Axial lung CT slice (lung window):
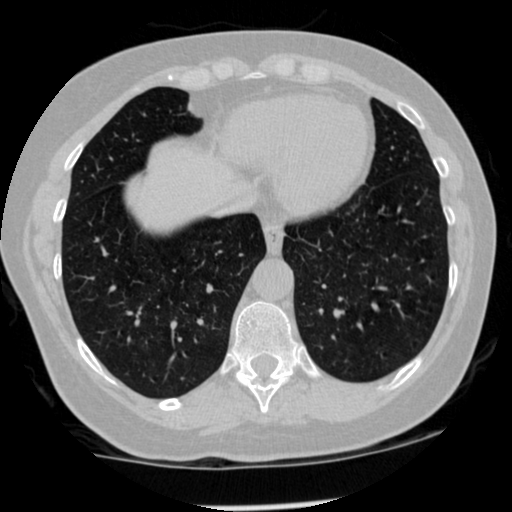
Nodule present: no